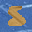
Label: 5